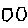
Label: hexagon